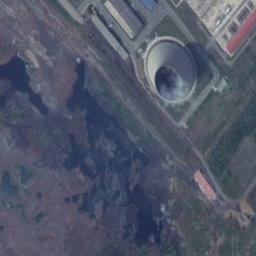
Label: thermal_power_station